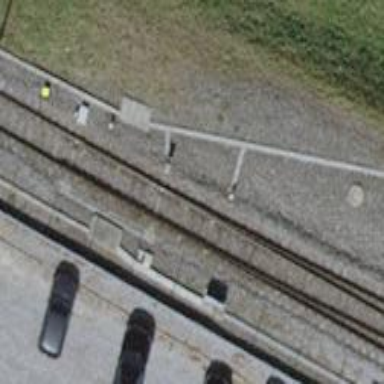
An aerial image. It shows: Railway switch.